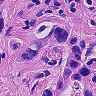
Metastatic tissue present: yes